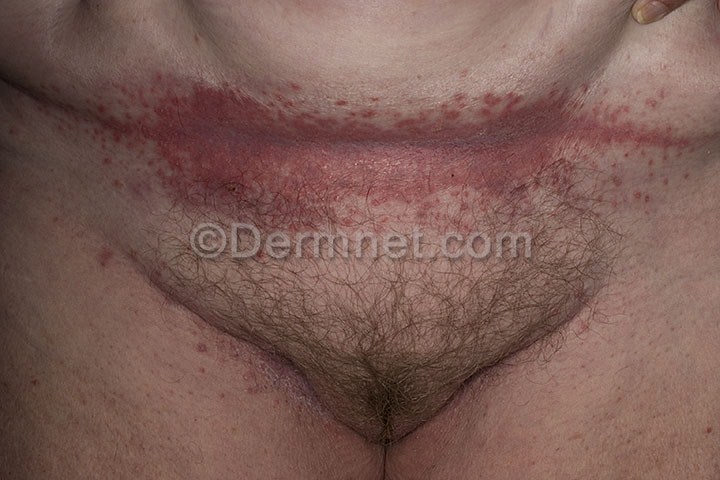
Disease: Tinea Ringworm Candidiasis and other Fungal Infections